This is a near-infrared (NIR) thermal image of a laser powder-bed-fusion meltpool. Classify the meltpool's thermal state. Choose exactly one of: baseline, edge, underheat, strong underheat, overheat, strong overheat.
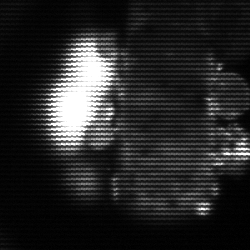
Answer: strong underheat